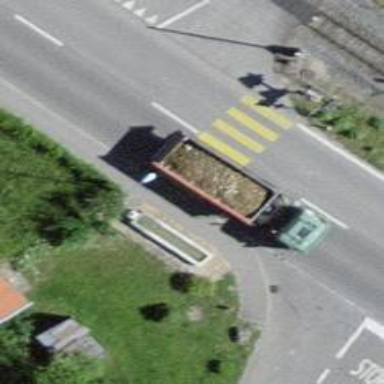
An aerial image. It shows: Uncontrolled zebra crossing.